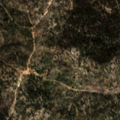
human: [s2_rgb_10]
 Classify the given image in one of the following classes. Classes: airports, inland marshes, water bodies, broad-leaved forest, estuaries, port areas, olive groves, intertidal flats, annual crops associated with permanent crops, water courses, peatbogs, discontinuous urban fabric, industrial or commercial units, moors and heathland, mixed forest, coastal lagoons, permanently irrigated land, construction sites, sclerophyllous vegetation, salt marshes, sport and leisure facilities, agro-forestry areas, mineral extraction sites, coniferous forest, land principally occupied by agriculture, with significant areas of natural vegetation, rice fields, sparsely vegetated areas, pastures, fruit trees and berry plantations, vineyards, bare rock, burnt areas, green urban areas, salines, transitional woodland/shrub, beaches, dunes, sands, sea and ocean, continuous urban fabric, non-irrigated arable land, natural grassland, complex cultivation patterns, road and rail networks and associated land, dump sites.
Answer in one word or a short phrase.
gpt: broad-leaved forest, mixed forest